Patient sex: F
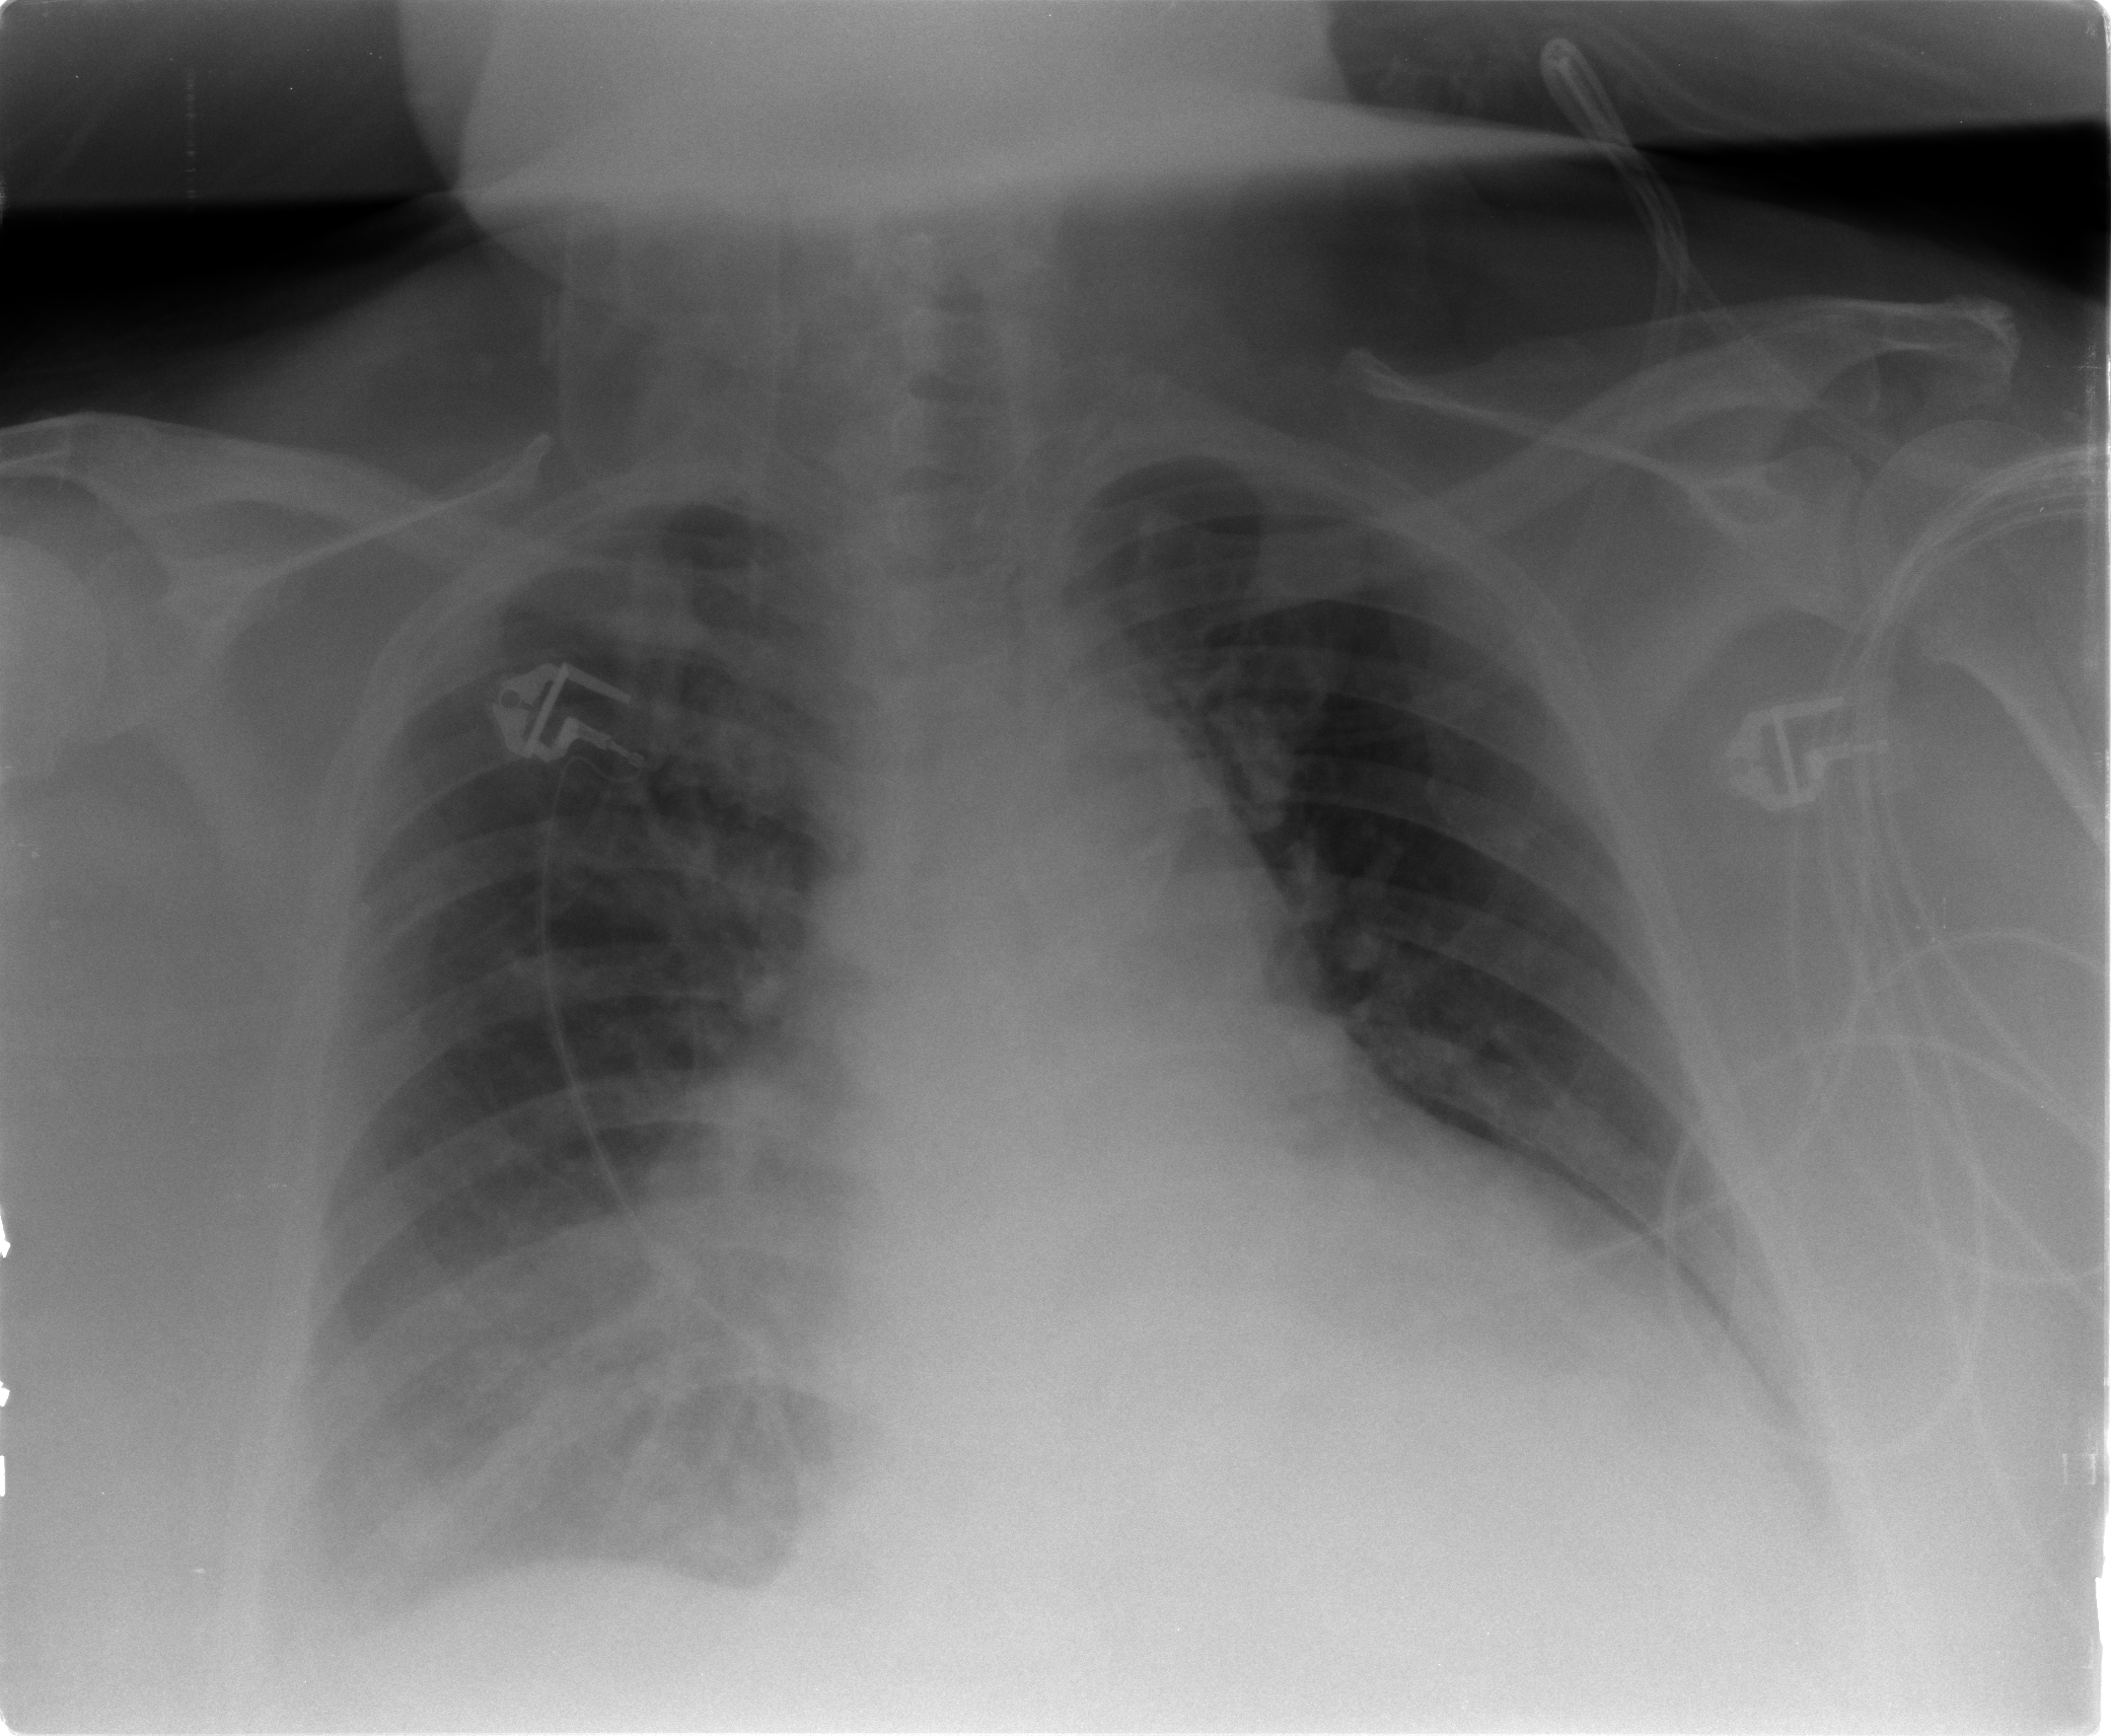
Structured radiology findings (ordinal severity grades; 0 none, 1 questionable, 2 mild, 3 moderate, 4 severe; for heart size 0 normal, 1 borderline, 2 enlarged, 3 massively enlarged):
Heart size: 2
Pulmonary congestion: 2
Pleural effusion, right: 1
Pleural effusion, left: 0
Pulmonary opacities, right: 2
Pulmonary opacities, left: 1
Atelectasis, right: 2
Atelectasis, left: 0